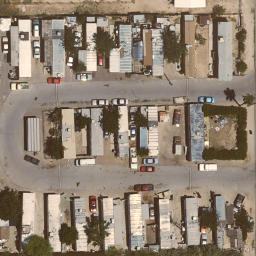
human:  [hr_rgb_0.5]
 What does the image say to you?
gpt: mobile home park